Question: The following is from MSDN: <URL>
'''
WITH
SET OrderedCities AS Order
([Geography].[City].[City].members
, [Measures].[Reseller Sales Amount], BDESC
)
MEMBER [Measures].[City Rank] AS Rank
([Geography].[City].CurrentMember, OrderedCities)
SELECT {[Measures].[City Rank],[Measures].[Reseller Sales Amount]} ON 0
,Order
([Geography].[City].[City].MEMBERS
,[City Rank], ASC)
ON 1
FROM [Adventure Works]
'''
Would it be possible to use the 'GENERATE' function to concatenate the rank and the city into a single column. So results would look like the following:

---
So the following must be getting closer:
'''
WITH
SET OrderedCities AS Order
([Geography].[City].[City].members
, [Measures].[Reseller Sales Amount], BDESC
)
MEMBER [Measures].[City Rank] AS Rank
([Geography].[City].CurrentMember, OrderedCities)
MEMBER [Measures].[memberName] AS
'[Geography].[City].CurrentMember.name'
MEMBER [Measures].[memberValue] AS
'[Measures].[City Rank].value'
MEMBER [Measures].[concat] AS
// [Measures].[memberName] + [Measures].[memberValue]//<<this errors
// '[Measures].[memberName] & [Measures].[memberValue]'//<<this errors
'[Measures].[memberName] + [Measures].[memberValue]'//<<this errors
SELECT
{[Measures].[City Rank],
[Measures].[memberName],
[Measures].[memberValue],
[Measures].[concat],
[Measures].[Reseller Sales Amount]} ON 0
,Order
([Geography].[City].[City].MEMBERS
,[City Rank], ASC)
ON 1
FROM [Adventure Works]
'''
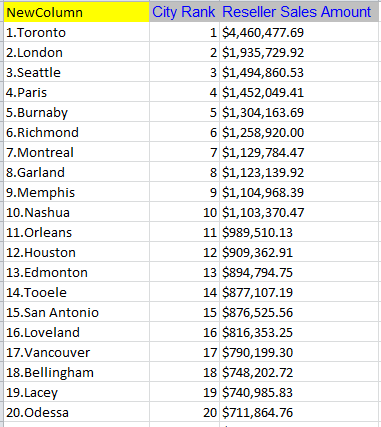
Answer: the following should work:
'''
MEMBER [Measures].[concat] AS
cstr(RANK( [Geography].[City].currentmember, orderedcities)) +'.'+
[Geography].[City].currentmember.name
'''
You will still have to use the presentation programm to get rid of the first redundant column.
Philip,